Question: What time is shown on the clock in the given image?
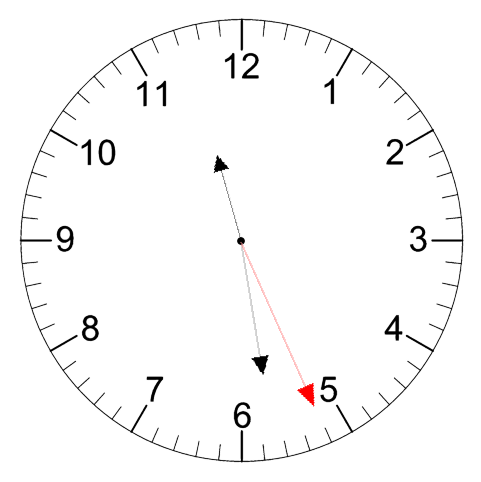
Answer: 11:28:26